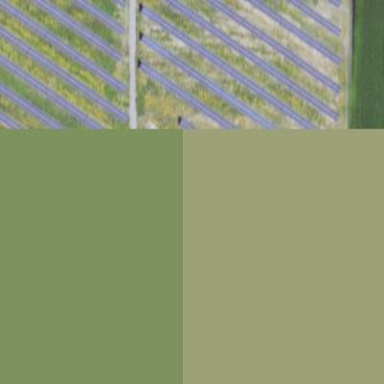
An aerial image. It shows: Solar power generator using photovoltaic method with solar photovoltaic panel types.